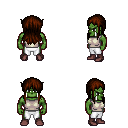
a pixel art fantasy rpg character, male body template, orc, green skin, white sleeveless shirt, white pants, brown unkempt hairstyle, maroon shoes, four views (front, back, left, right), 2x2 character sprite sheet, small pixel art, hard edges, no anti-aliasing